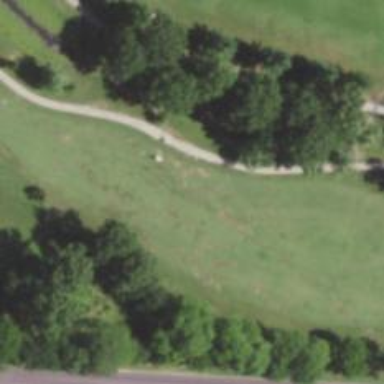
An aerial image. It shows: Golf hole.